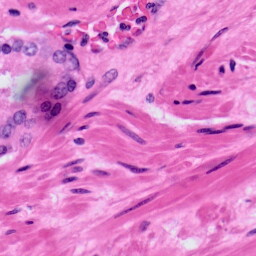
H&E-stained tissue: Prostate